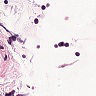
Metastatic tissue present: no